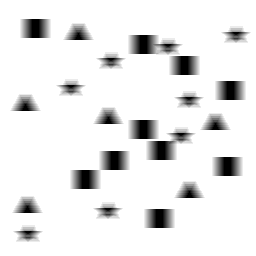
Squares: 10
Triangles: 6
Stars: 8
Total shapes: 24